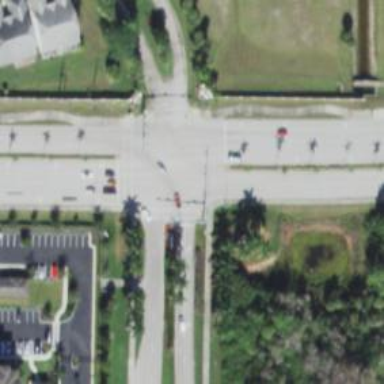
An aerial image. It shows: Crossing on the cycleway.